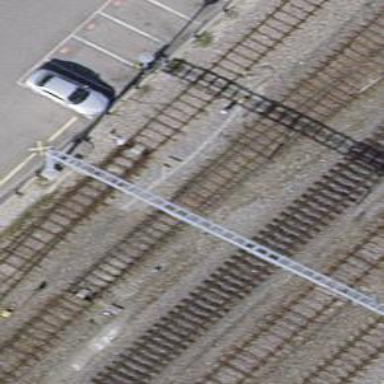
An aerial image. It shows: Siding railway track with electrified contact line.